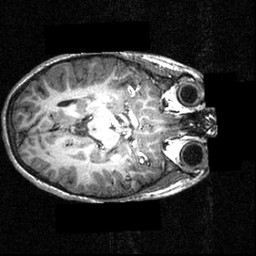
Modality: T1w
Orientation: axial
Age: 12
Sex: female
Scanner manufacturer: siemens
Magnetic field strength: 3.951 T
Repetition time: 1.5 s
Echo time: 0.00335 s